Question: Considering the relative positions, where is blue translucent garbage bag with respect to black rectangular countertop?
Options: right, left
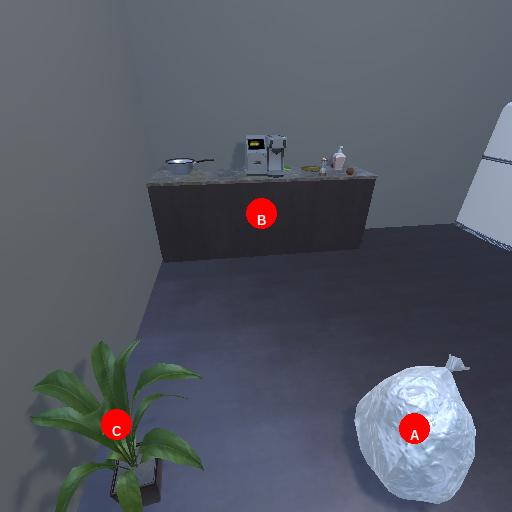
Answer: right